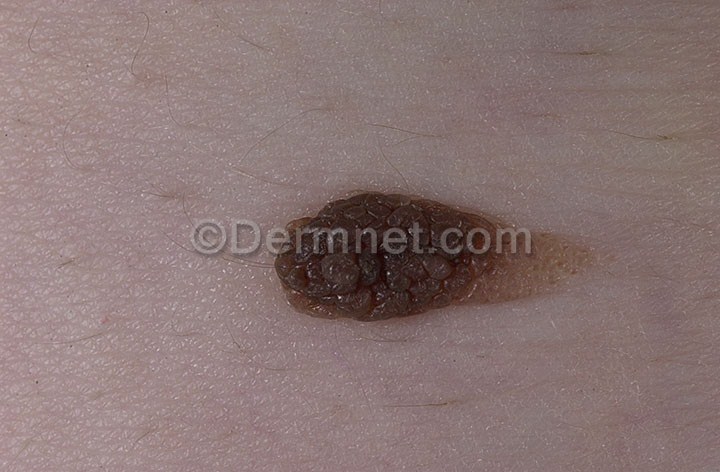
Disease: Melanoma Skin Cancer Nevi and Moles